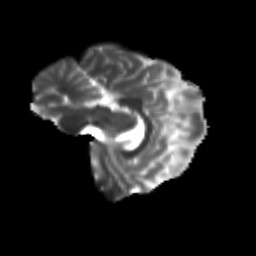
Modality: T2w
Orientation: sagittal
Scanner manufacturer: siemens
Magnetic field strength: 3 T
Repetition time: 9.2 s
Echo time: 0.084 s